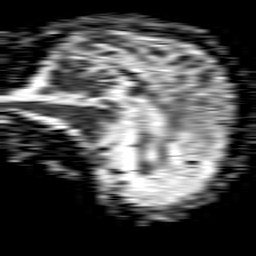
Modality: ADC
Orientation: sagittal
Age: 70
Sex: male
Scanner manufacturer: philips
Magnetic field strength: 1.5 T
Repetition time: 4.6 s
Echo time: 0.08517 s